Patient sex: M
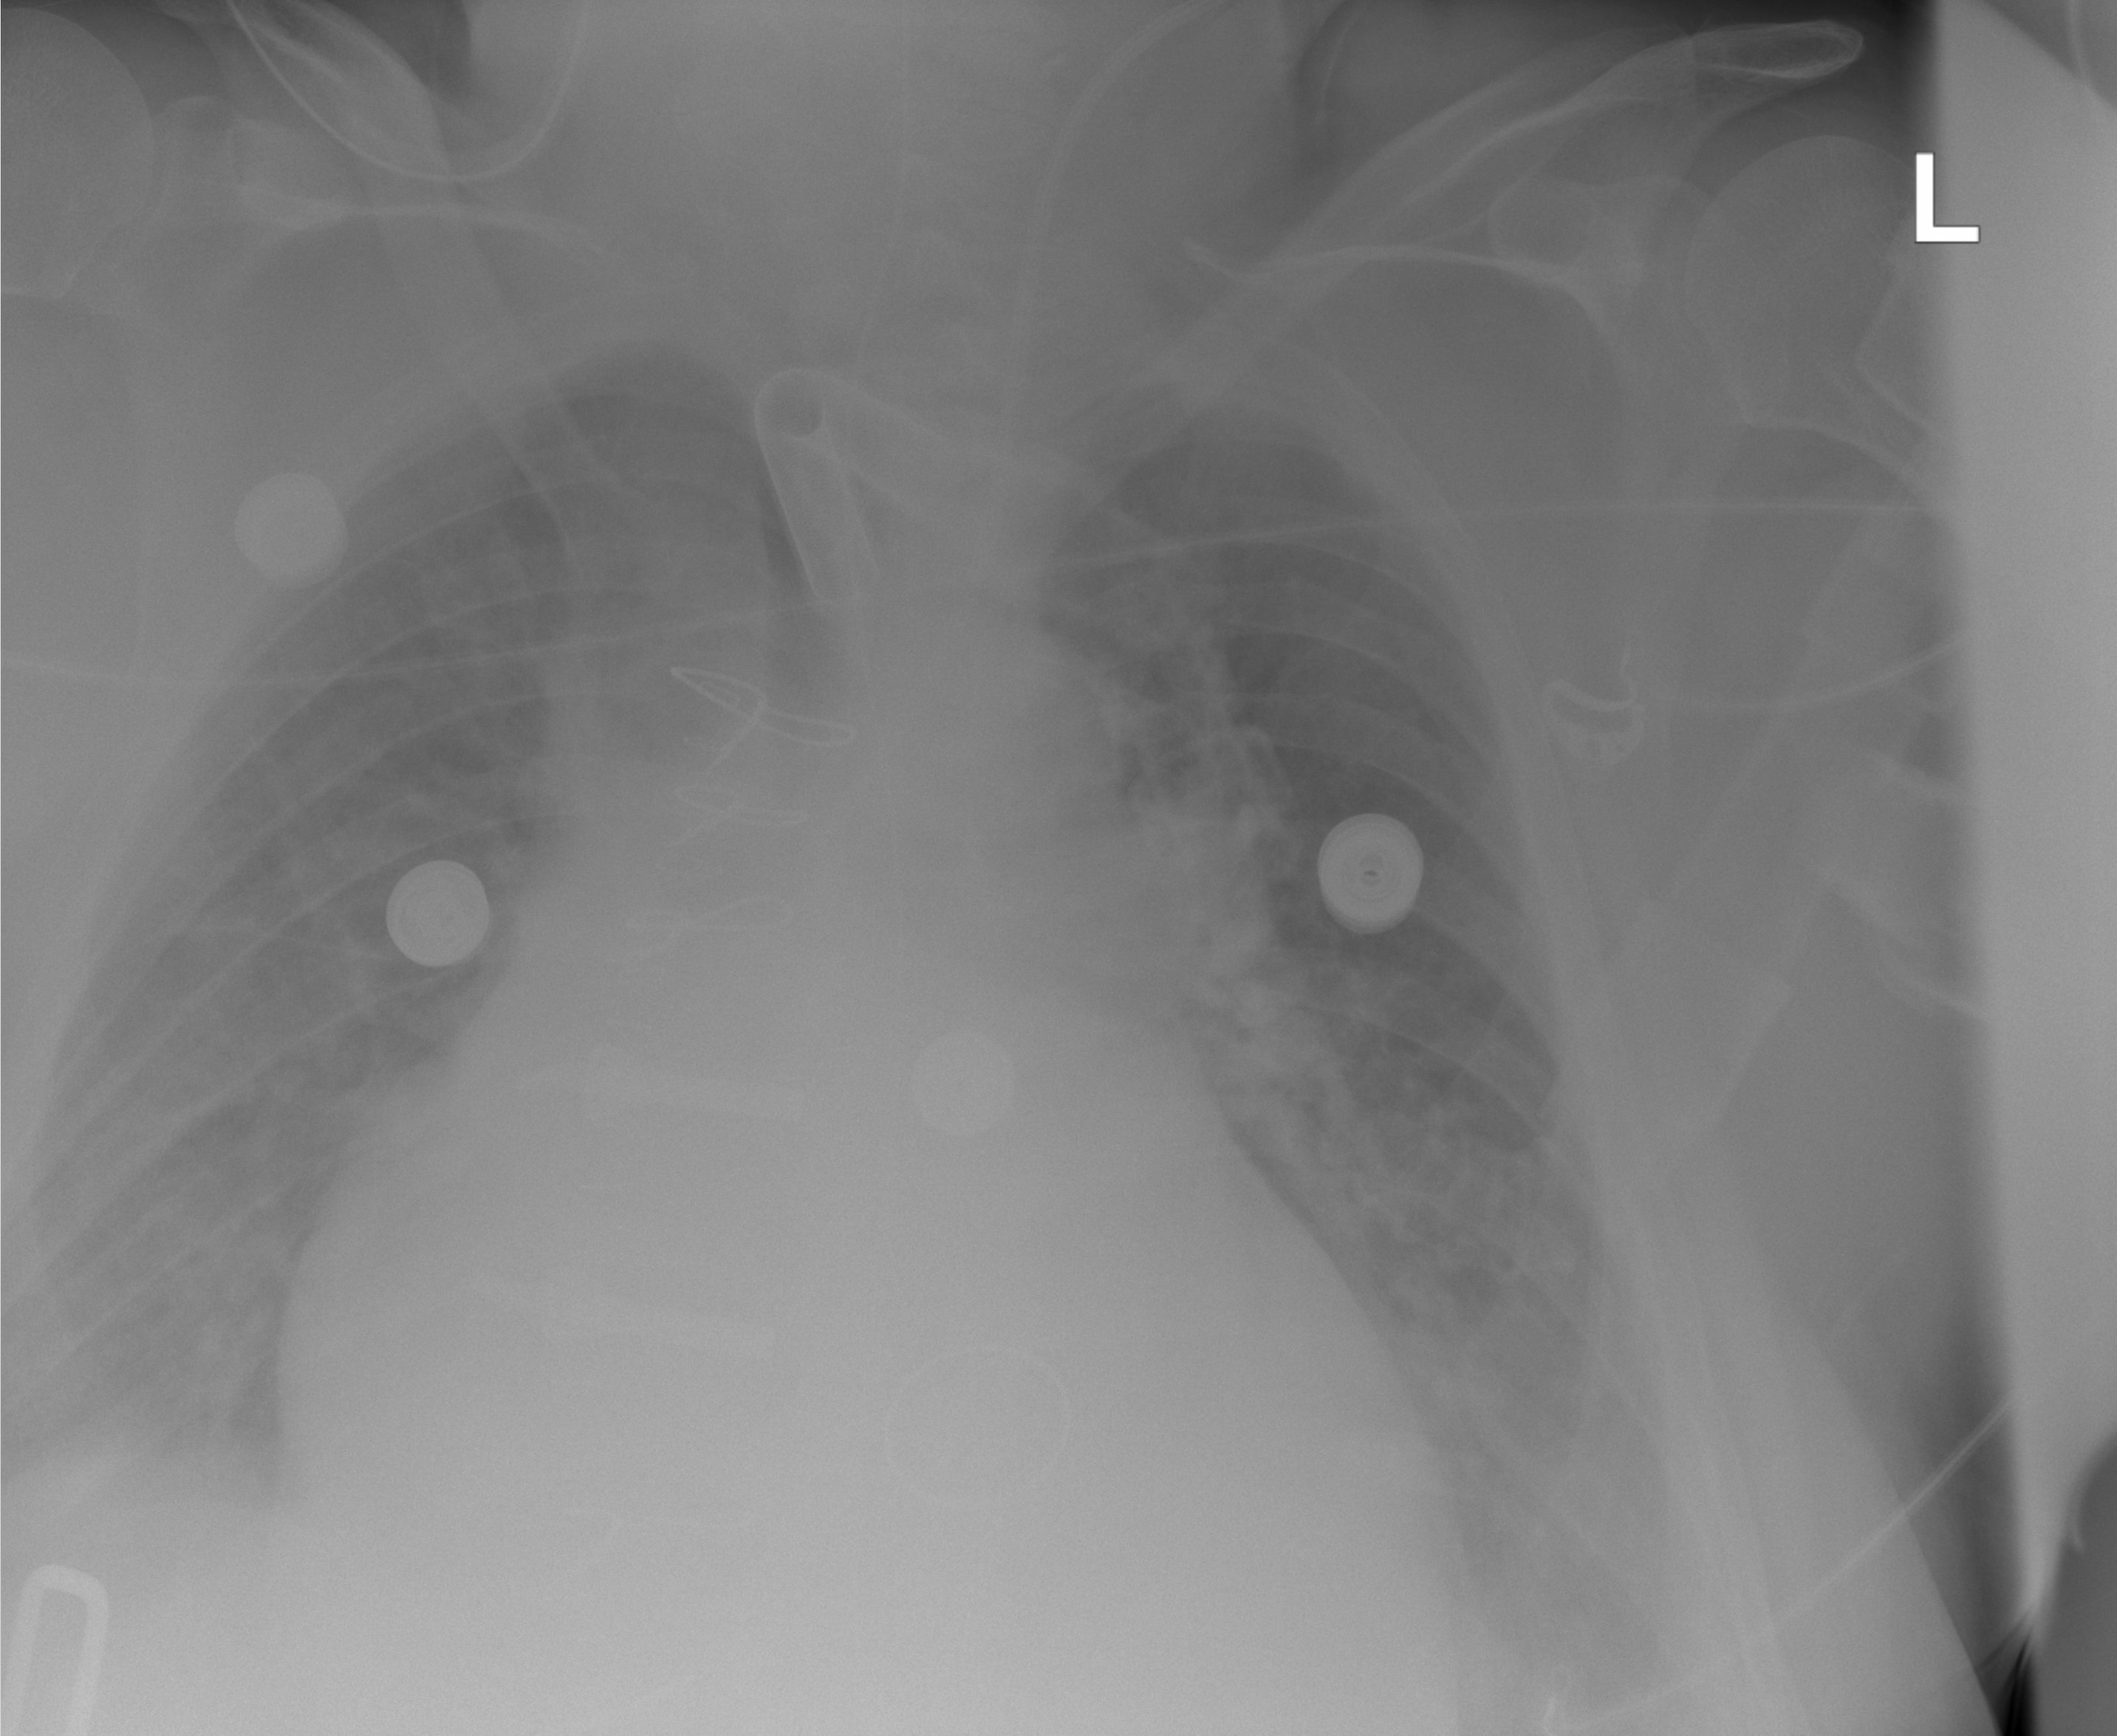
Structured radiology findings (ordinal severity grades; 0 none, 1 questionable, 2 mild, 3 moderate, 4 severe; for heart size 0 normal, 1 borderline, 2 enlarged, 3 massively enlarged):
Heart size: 3
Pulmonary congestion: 2
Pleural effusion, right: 2
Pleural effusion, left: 2
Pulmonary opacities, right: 0
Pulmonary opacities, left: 0
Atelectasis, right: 3
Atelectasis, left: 2